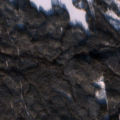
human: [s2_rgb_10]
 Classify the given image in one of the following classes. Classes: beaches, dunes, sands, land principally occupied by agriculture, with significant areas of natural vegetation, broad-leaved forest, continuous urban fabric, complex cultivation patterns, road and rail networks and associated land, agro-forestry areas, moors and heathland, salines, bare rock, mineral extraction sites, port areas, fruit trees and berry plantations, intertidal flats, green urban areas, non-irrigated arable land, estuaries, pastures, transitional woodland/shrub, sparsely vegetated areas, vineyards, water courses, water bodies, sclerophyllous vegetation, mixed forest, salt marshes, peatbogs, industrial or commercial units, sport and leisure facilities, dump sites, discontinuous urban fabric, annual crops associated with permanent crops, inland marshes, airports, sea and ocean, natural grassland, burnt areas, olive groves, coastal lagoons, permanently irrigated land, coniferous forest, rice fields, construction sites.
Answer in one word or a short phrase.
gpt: coniferous forest, mixed forest, transitional woodland/shrub, water bodies